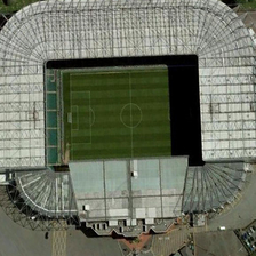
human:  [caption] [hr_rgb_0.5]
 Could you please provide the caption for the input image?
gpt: The magnificent football field has a huge white roof covering the stands.

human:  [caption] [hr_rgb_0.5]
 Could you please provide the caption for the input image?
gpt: This magnificent soccer stadium has a huge white roof covering its bleach.

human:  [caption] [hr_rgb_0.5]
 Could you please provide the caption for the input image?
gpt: This majestic football stadium has a huge white roof covering its bleachers.

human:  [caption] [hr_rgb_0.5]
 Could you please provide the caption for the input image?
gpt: This huge football field has a huge white roof.

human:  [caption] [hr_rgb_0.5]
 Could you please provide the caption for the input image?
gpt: This majestic football stadium has a huge white roof covering ITS bleachers.